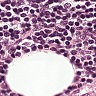
Metastatic tissue present: no